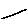
Label: line